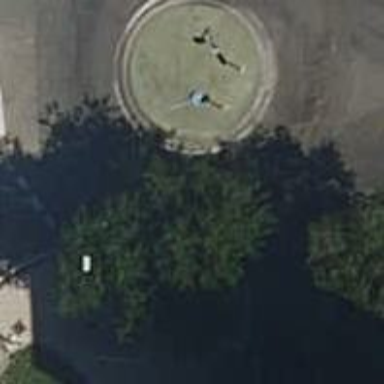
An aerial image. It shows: Roundabout on residential road.